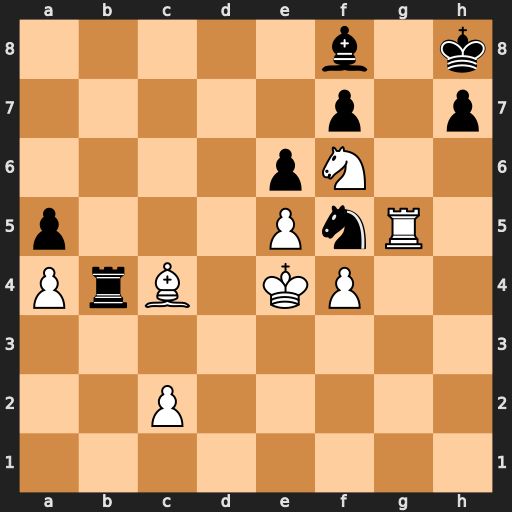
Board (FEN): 5b1k/5p1p/4pN2/p3PnR1/PrB1KP2/8/2P5/8
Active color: w
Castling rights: -
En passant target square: -
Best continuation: Rg8#